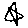
Label: star